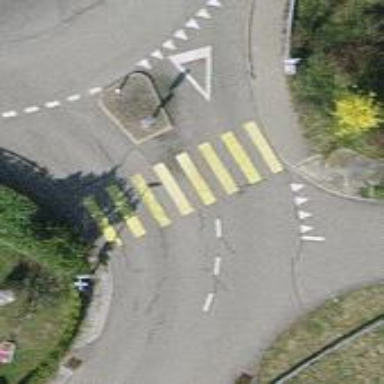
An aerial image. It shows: Zebra crossing on the road.